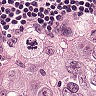
Metastatic tissue present: yes